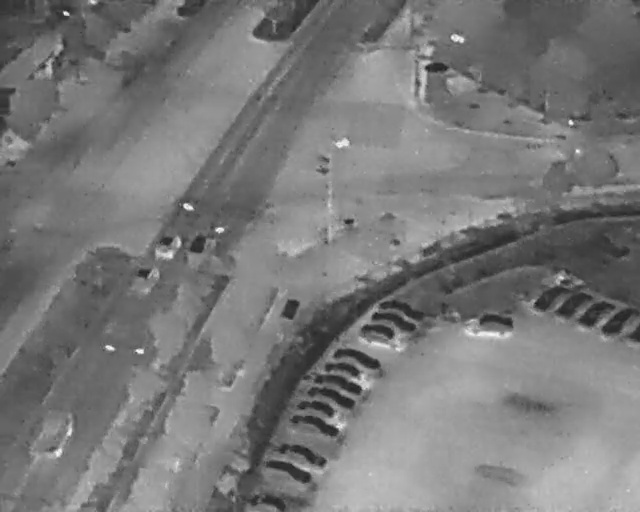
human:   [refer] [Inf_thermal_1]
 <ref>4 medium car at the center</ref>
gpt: <box>[[54, 64, 56, 74, 18], [57, 60, 61, 70, 18], [59, 57, 62, 67, 18], [61, 55, 64, 65, 18]]</box>

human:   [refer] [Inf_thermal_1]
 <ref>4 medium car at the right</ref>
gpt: <box>[[74, 58, 78, 68, 3], [83, 53, 87, 61, 131], [87, 55, 90, 63, 131], [91, 57, 94, 64, 138]]</box>

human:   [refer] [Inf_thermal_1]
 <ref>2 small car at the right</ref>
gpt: <box>[[96, 63, 101, 66, 2], [95, 58, 97, 66, 138]]</box>